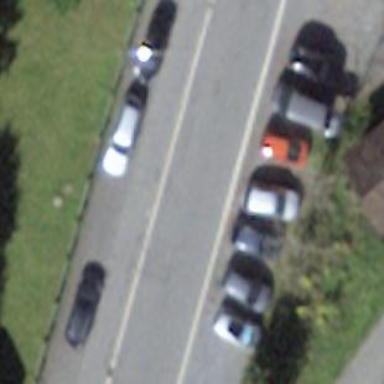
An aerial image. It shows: Street-side parking area.